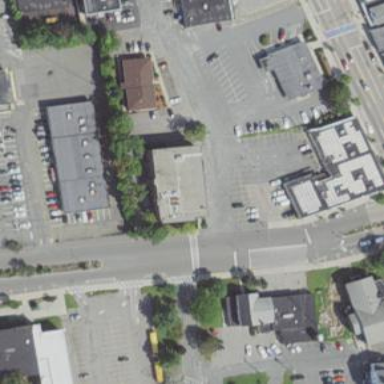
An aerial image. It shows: Retail area.